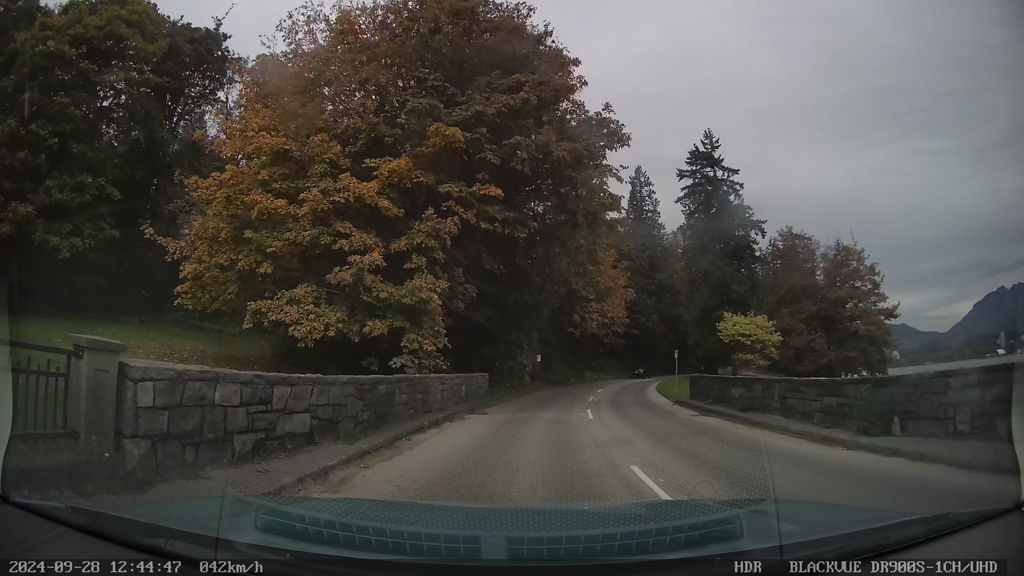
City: vancouver